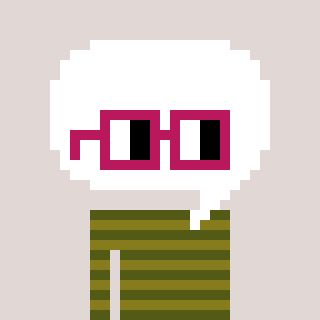
a pixel art character with square dark red glasses, a speech bubble-shaped head and a gunk-colored body on a warm background